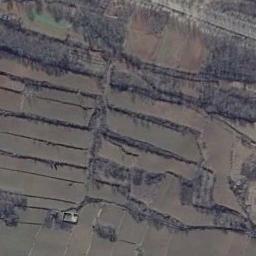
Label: terrace